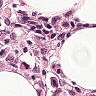
Metastatic tissue present: yes